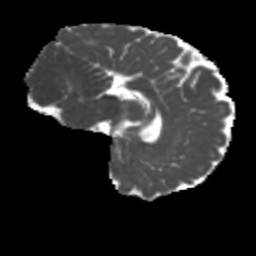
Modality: MD
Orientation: sagittal
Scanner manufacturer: siemens
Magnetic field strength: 3 T
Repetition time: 4 s
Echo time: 0.0594 s